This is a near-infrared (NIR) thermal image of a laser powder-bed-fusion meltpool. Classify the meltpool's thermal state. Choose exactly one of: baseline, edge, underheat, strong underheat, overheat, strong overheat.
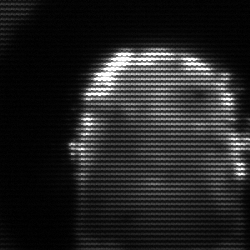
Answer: baseline